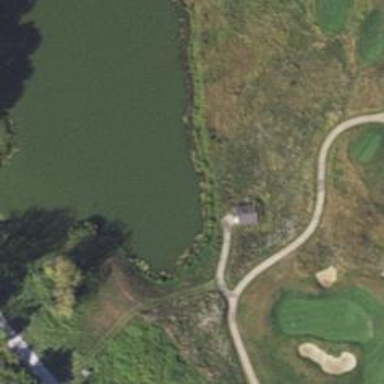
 serving as water hazard for golf course."